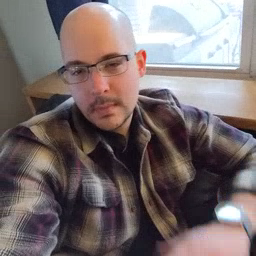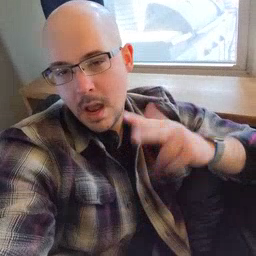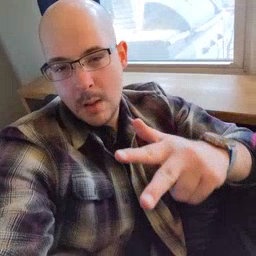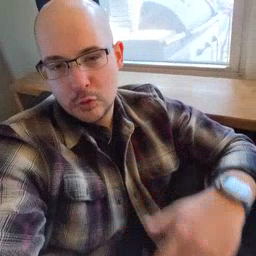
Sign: helicopter